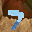
Label: 7